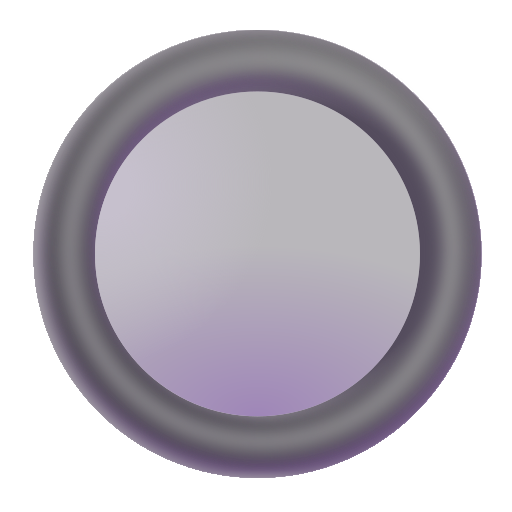
radio button color